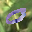
Label: 0